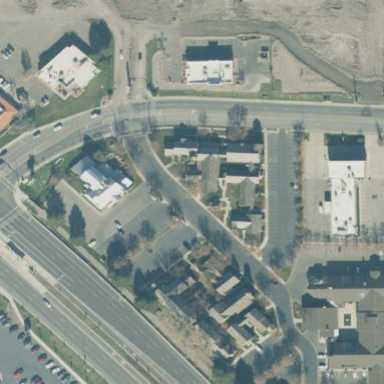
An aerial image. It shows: Street side parking area.